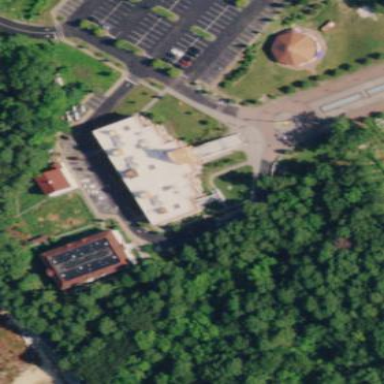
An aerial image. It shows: Building that is place of worship.